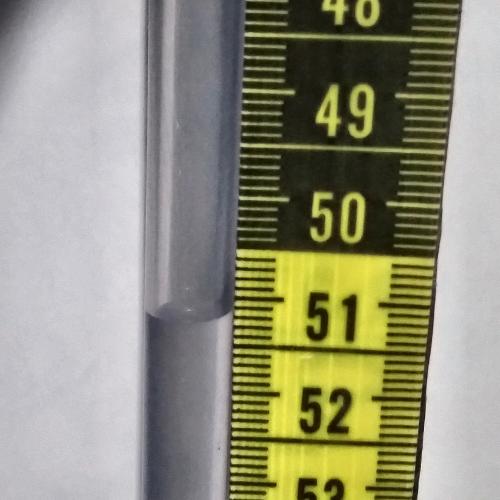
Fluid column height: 51.2 cm